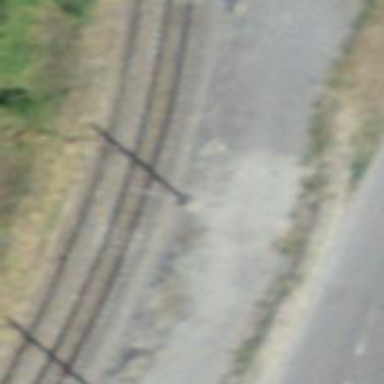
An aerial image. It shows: Catenary mast for power lines.